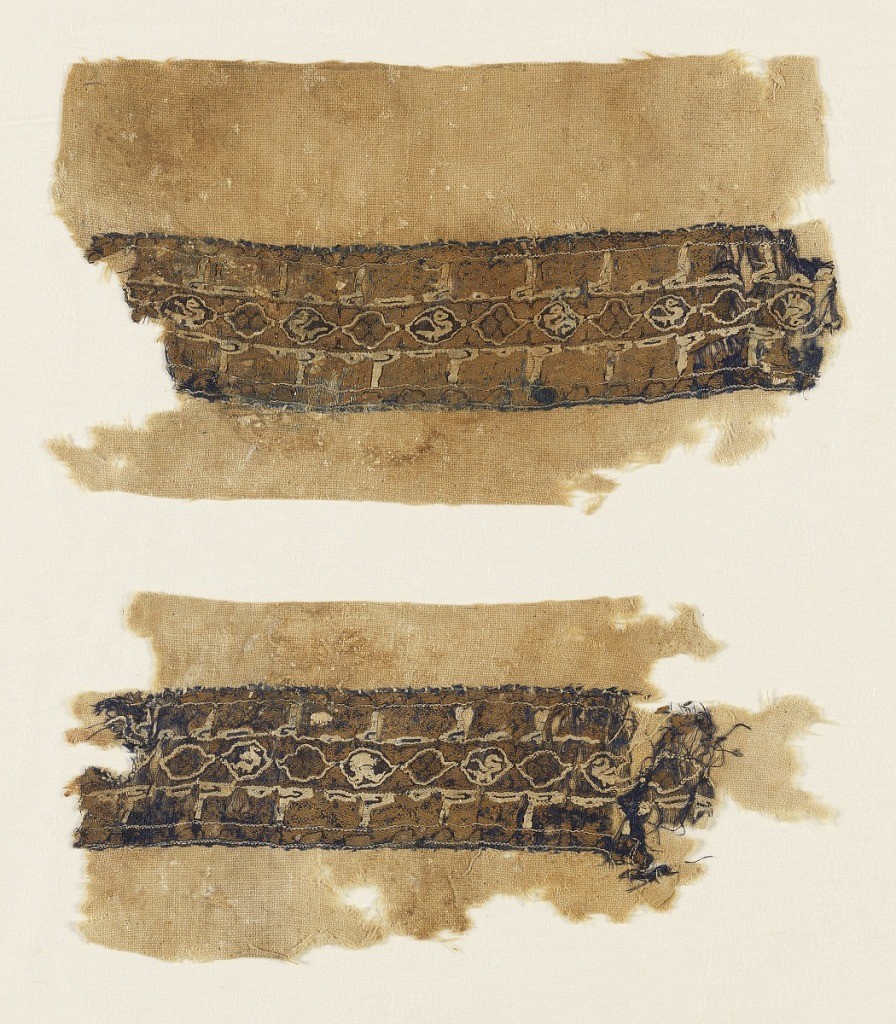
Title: Tiraz fragment
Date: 10th–12th century
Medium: linen, silk Technique: slit tapestry with eccentric weft
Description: Tiraz fragment with a multicolored band with an Islamic inscription and rosettes alternately containing a bird and a flower. Stitched to a fragment of plain weave natural linen.